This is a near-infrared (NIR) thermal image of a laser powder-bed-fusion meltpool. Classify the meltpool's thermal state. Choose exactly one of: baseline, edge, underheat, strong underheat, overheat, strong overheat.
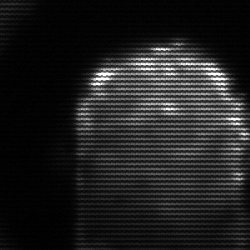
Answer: baseline